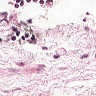
Metastatic tissue present: no